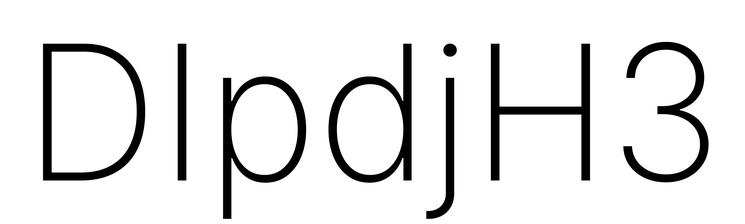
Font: Inter_ExtraLight